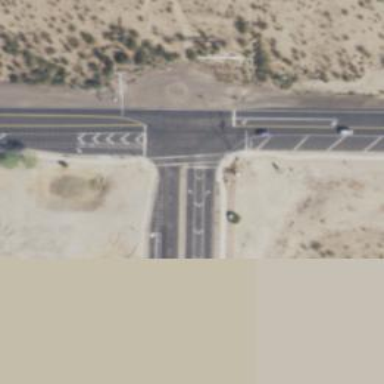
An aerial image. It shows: Solid stop line on the road marking.